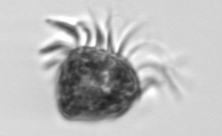
Label: Strombidium_morphotype2